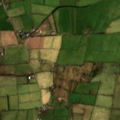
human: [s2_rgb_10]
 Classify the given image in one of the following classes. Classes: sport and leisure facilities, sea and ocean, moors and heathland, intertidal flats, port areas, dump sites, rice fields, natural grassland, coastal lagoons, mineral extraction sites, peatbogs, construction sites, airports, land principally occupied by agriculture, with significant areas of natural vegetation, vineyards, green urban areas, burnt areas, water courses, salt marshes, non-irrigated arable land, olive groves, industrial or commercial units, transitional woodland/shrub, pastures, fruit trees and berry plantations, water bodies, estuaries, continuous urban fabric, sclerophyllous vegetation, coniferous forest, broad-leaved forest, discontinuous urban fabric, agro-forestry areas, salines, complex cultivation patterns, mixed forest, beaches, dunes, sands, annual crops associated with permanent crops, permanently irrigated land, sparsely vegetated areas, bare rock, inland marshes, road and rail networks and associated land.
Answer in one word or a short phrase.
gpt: pastures